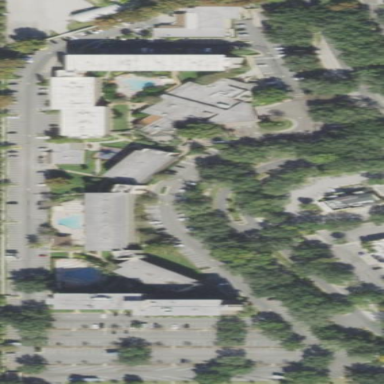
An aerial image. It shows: Hotel.